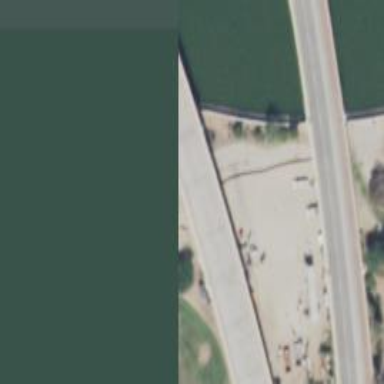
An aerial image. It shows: Primary highway bridge with asphalt surface.